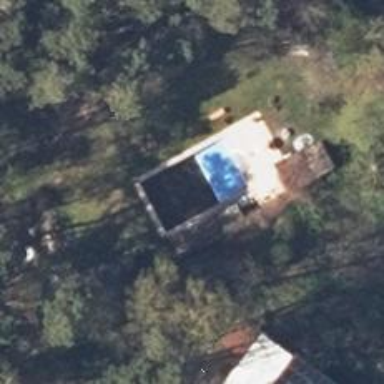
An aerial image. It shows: Swimming pool located in leisure land.